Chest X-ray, PA view. Patient: 29 years old, sex M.
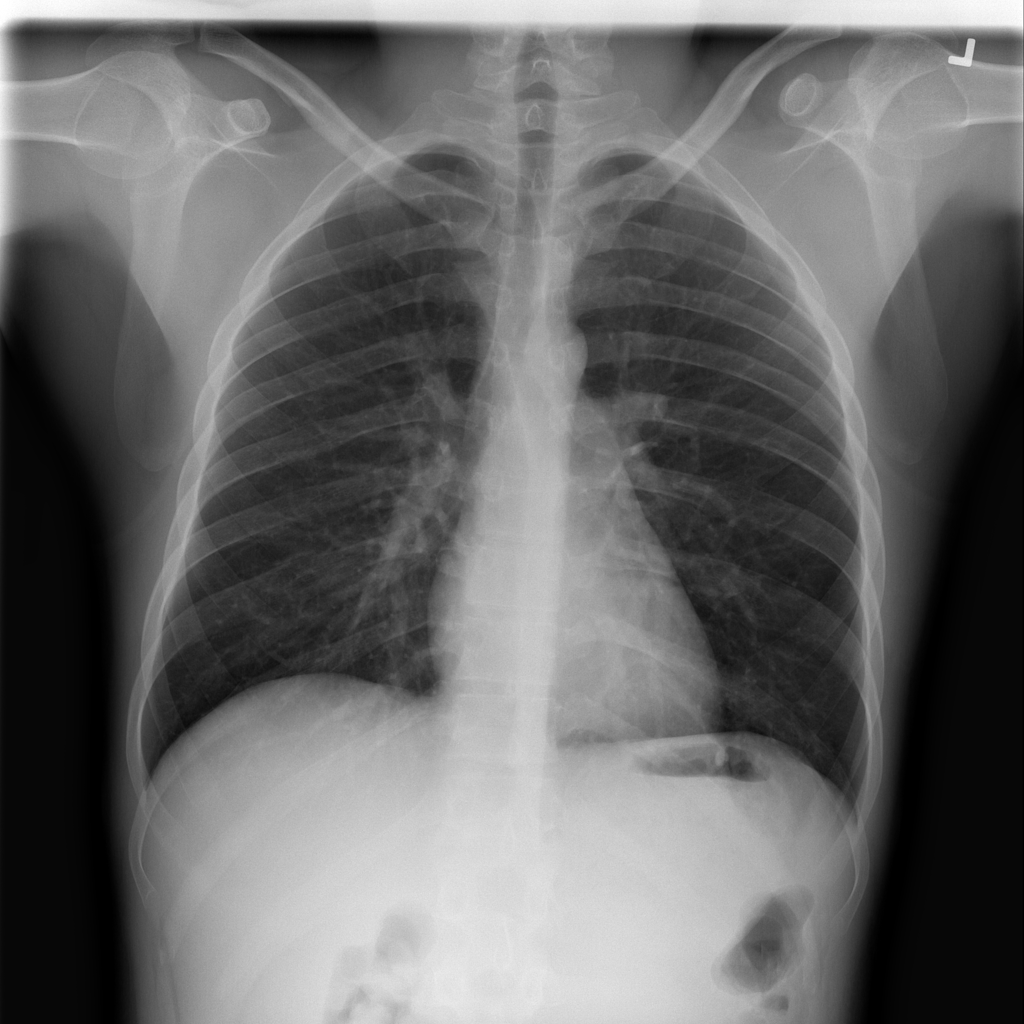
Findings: No Finding